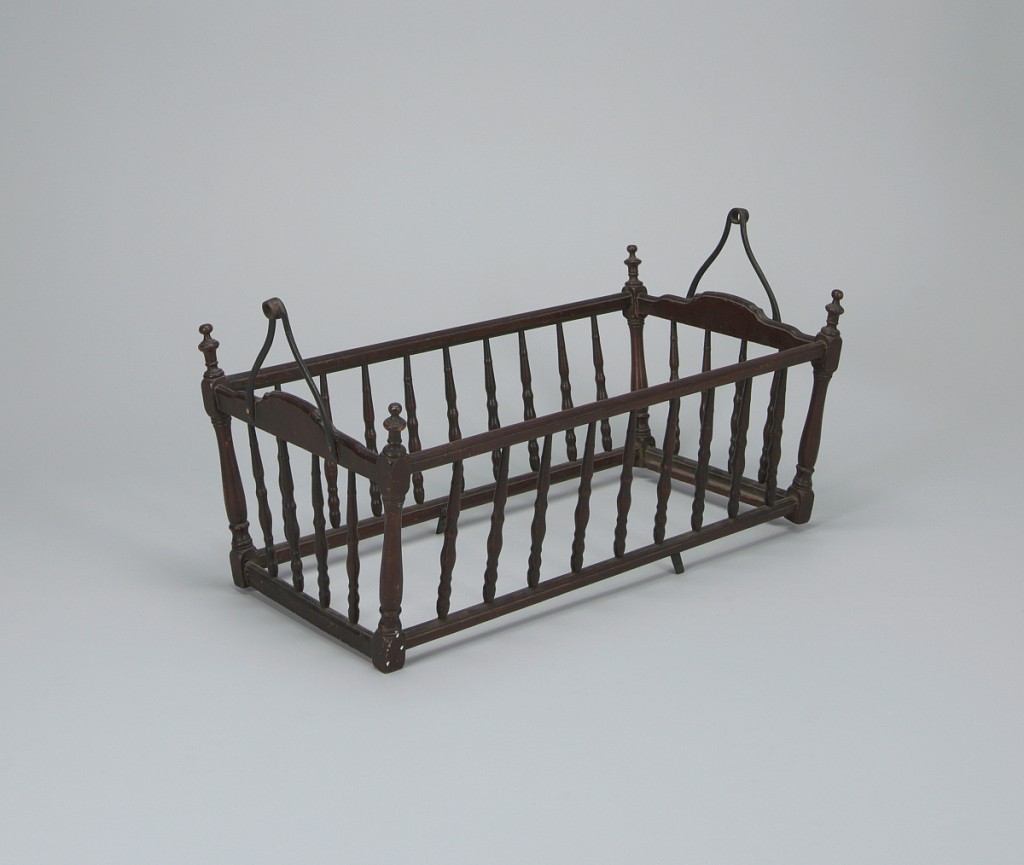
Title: Cradle with stand
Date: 19th century
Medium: wood, metal
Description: Self-rocking cradle, with metal fixtures
a: Cradle, b: Stand, c: Rocking Mechanism